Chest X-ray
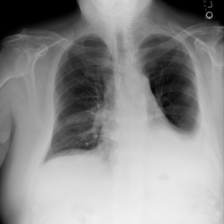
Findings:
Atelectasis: negative
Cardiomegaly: negative
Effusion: positive
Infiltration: negative
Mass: negative
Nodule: negative
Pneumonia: negative
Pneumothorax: negative
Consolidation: negative
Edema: negative
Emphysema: negative
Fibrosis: negative
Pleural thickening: negative
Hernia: negative